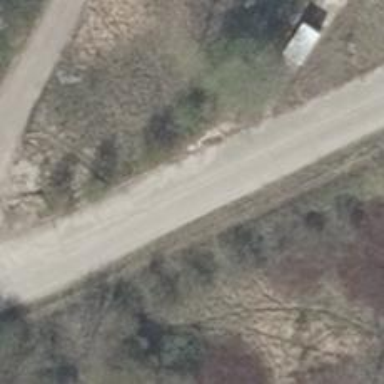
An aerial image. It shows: Concrete driveway serving as service road.